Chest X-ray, PA view. Patient: 50 years old, sex M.
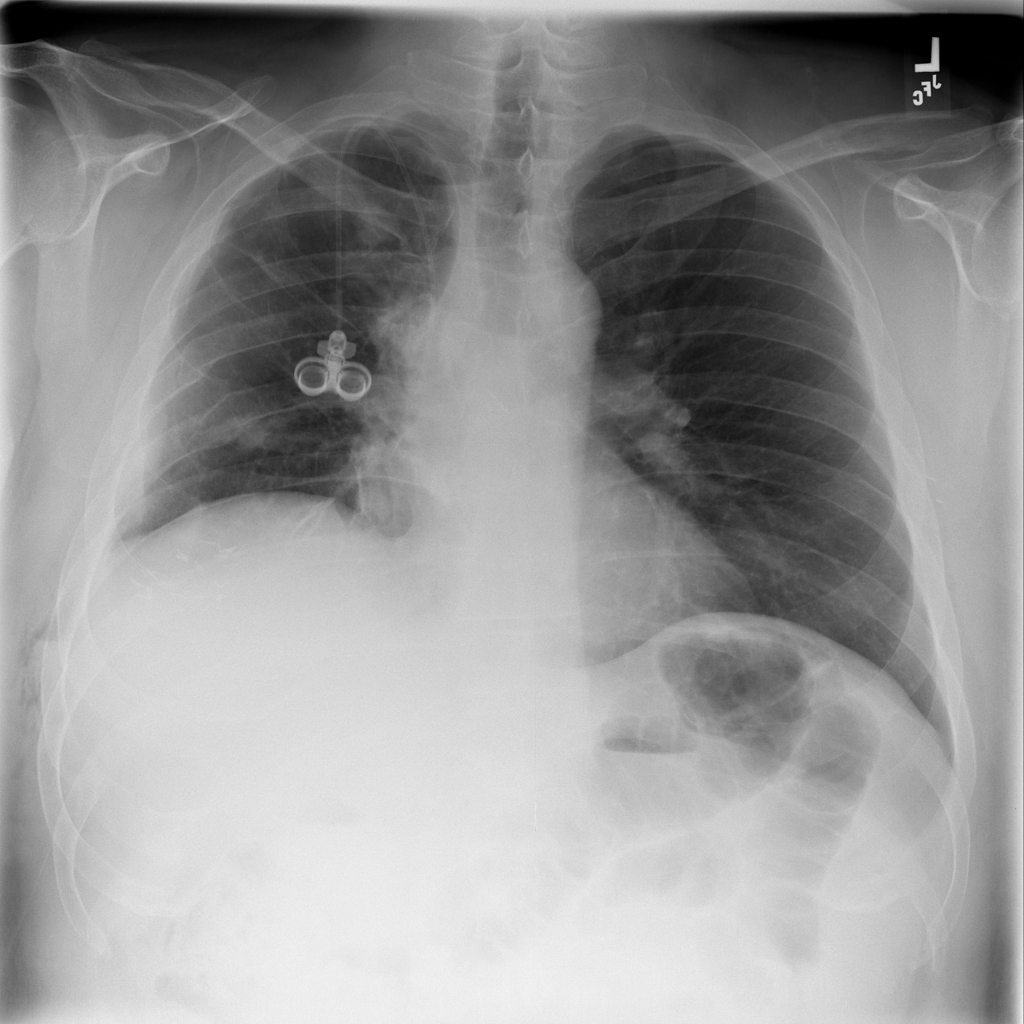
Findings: No Finding